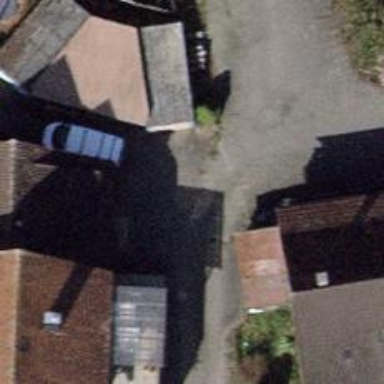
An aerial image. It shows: Driveway.